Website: bh-photo
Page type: delivery-shipping
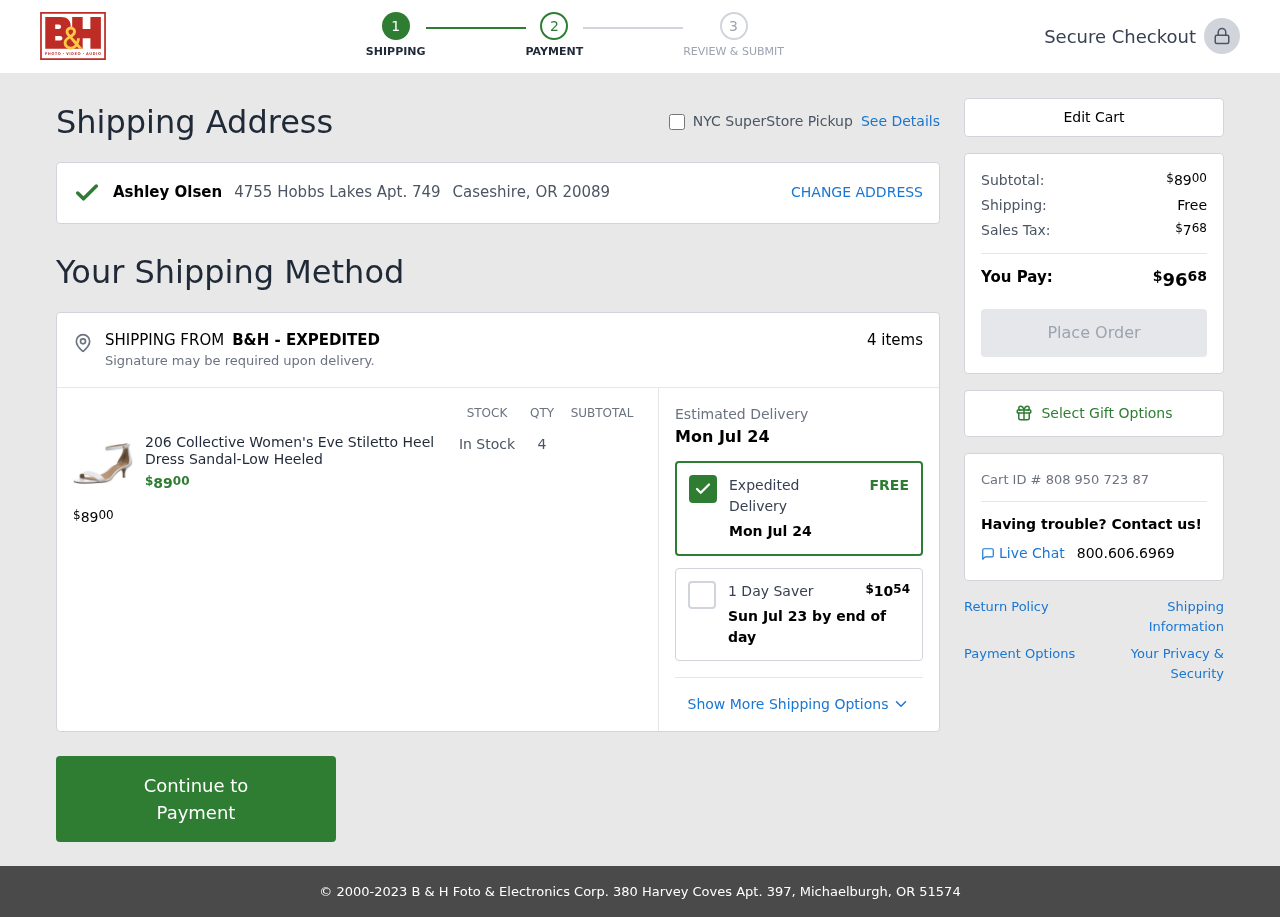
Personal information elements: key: PII_CITY_STATE_ZIP
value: Caseshire, OR 20089
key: PII_FULLNAME
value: Ashley Olsen
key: PII_STREET
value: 4755 Hobbs Lakes Apt. 749
Product elements: key: PRODUCT1_NAME
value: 206 Collective Women's Eve Stiletto Heel Dress Sandal-Low Heeled
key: PRODUCT1_PRICE
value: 89
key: PRODUCT1_QUANTITY
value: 4
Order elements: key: ORDER_NUM_ITEMS
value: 4 items
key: ORDER_SUBTOTAL
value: $8900
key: ORDER_DELIVERY_DATE
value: Mon Jul 24
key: ORDER_SHIPPING_COST_ALT
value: $1054
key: ORDER_SHIPPING_DATE
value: Sun Jul 23 by end of day
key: ORDER_SHIPPING_COST
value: Free
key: ORDER_TAX
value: $768
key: ORDER_TOTAL
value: $9668
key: ORDER_ID
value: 808 950 723 87